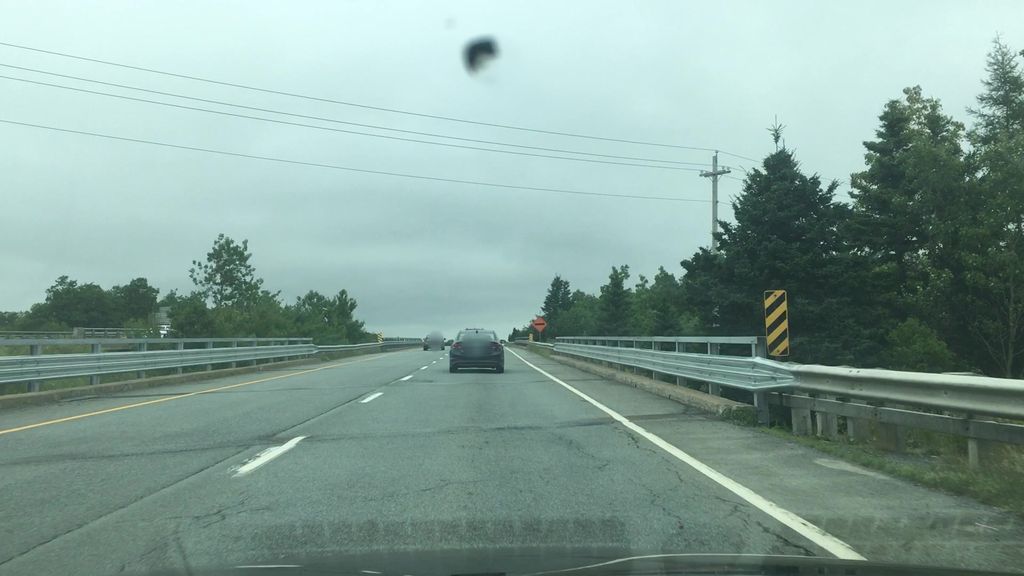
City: halifax